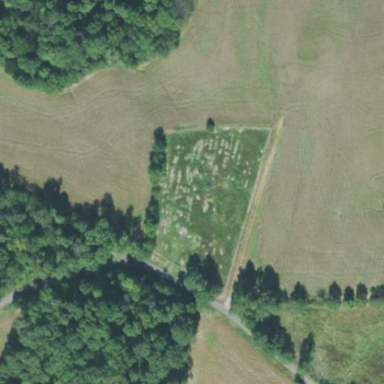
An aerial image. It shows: Cemetery.